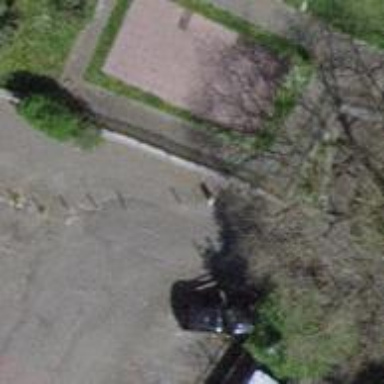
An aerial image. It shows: Bollard.